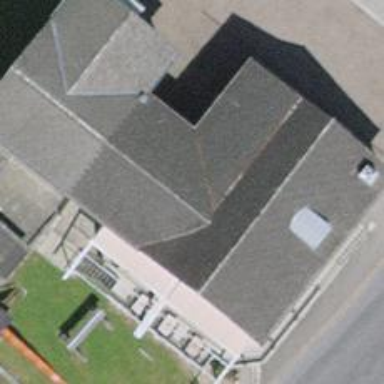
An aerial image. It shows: Restaurant.